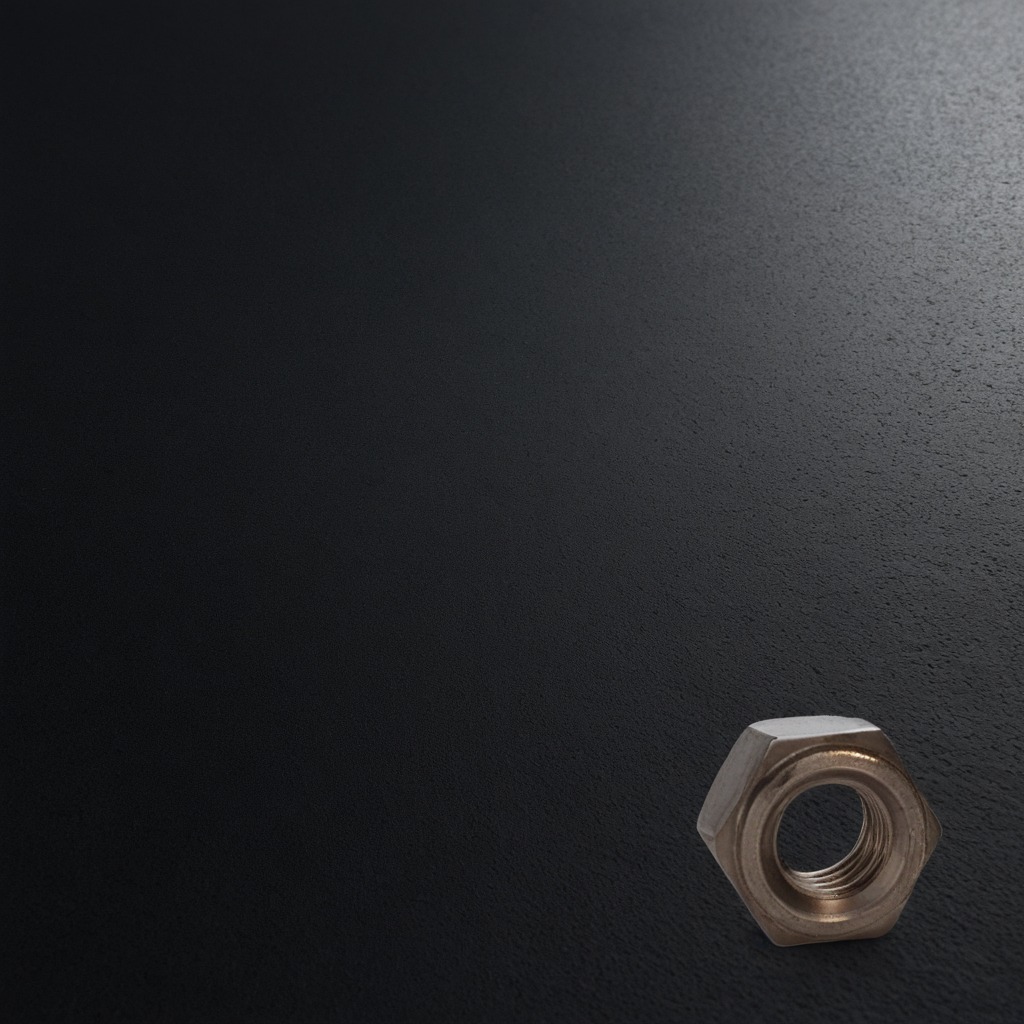
A metal nut is lying on the granite tabletop.